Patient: sex F, age 61
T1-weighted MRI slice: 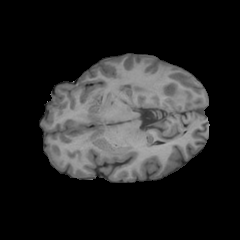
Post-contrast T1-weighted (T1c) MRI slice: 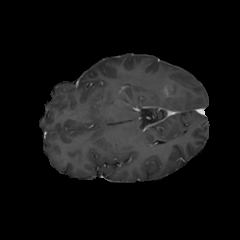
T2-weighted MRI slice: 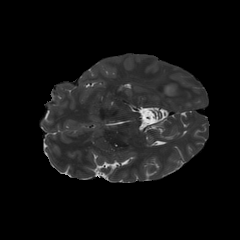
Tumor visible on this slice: yes
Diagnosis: Glioblastoma, IDH-wildtype
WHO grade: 4